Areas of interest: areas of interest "Golf Course"
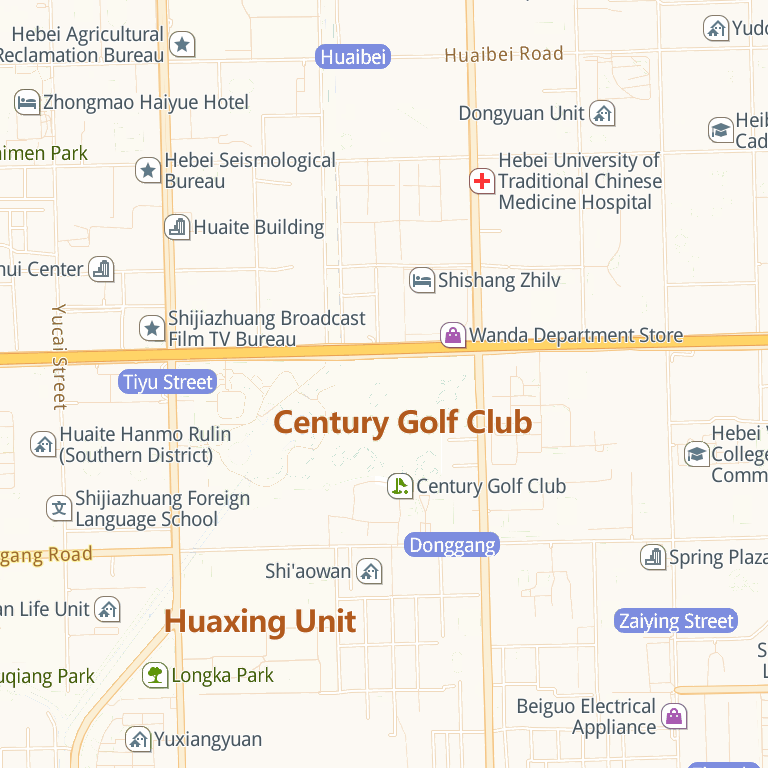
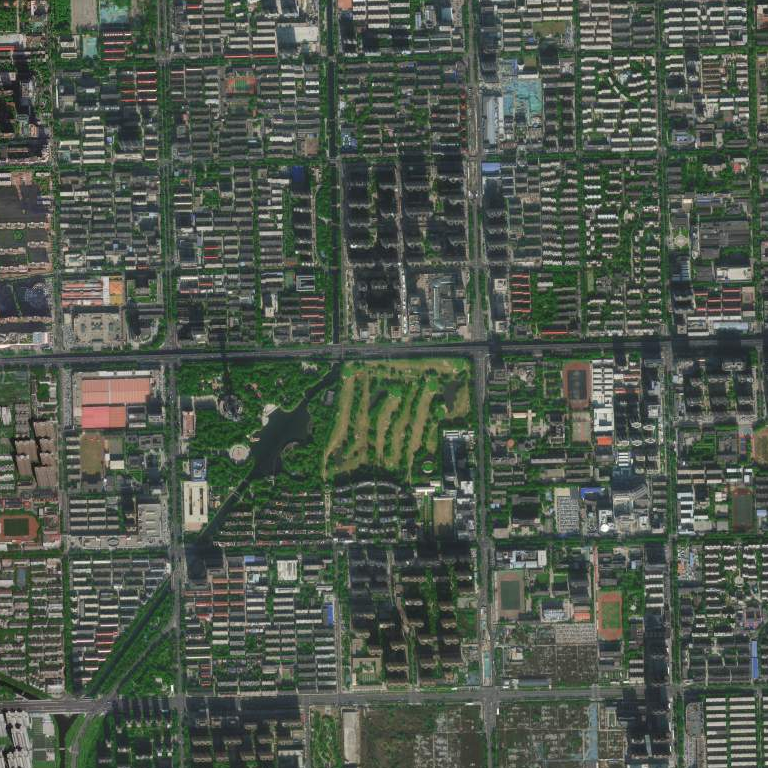